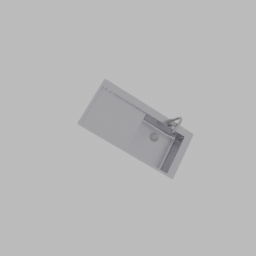
Label: appliances